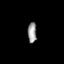
Tissue: lung
Cell type: Smooth muscle cells
Senescence score: 0.6526
Nuclear area (px): 182
Mean DAPI intensity: 149.335